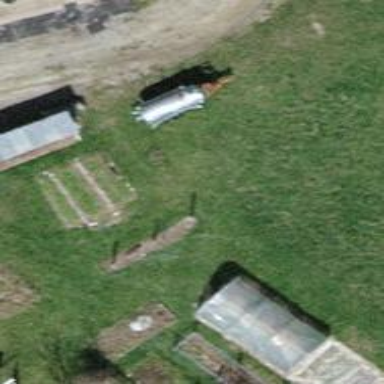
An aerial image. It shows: Farm.